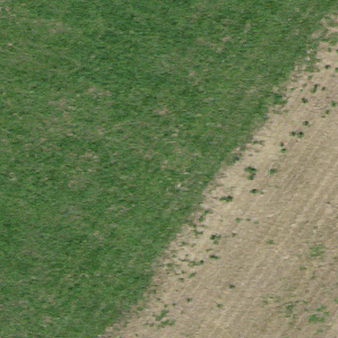
Label: other